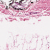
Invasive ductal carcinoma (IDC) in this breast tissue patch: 0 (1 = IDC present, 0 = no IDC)